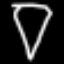
Label: diamond